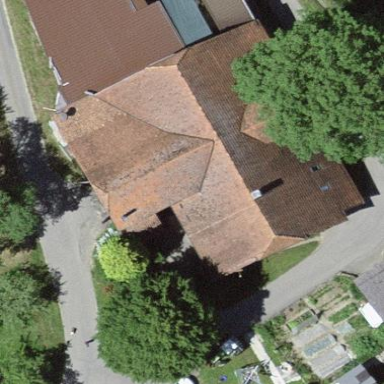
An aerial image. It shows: Farm building.